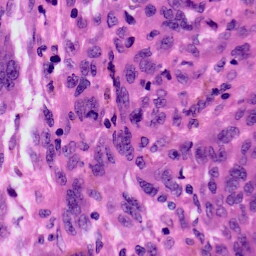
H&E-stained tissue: Skin